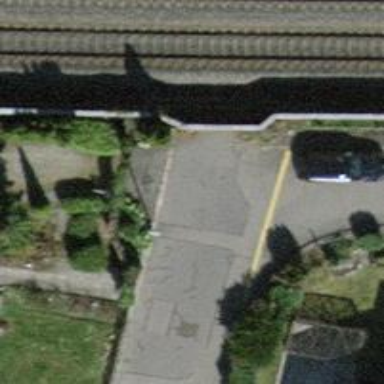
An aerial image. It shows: Asphalt road in living street.